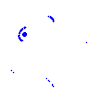
Particle: kaon